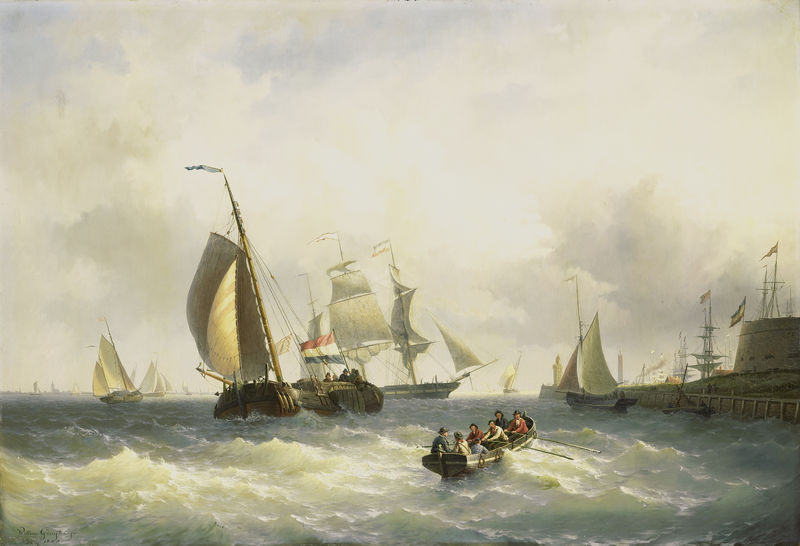
Titel: De rede van Bremerhaven
Künstler: Willem (Jr.) Gruyter
Standort: Amsterdam
Institution: Rijksmuseum
Schlagwörter: blau, gemälde, himmel, meer, wasser, weiß, wolken, grün, menschen, see, ufer, frankreich, männer, holland, wind, boot, boote, ruder, turm, farbig, schiff, schiffe, segel, segelschiffe, wellen, fahnen, italien, fahne, flagge, mast, segelschiff, französisch, hafen, kai, kaimauer, dampfer, sturm, wehen, riemen, ruderboot, ruderer, rudern, segelboote, segeln, festung, seegang, flaggen, matrosen, beiboot, seeschlacht, mannschaft, runderboot, blau#, schaluppe, schauleön, bafen